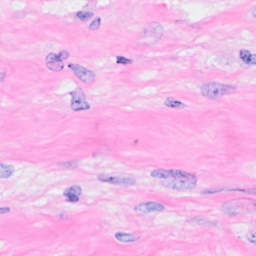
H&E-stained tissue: Breast